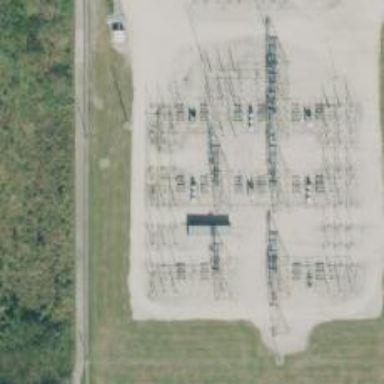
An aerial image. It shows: Switch used for power control.